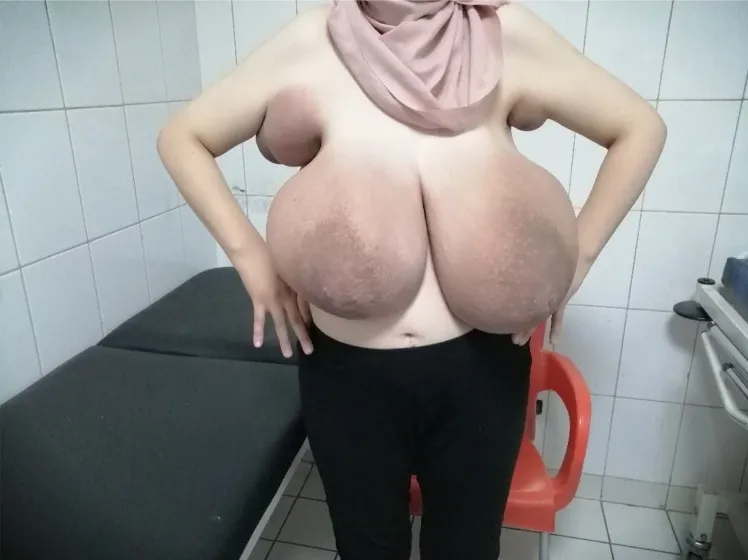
Patient presenting with breast and bilateral axillary enlargement.
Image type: medical_photograph (other_medical_photograph)